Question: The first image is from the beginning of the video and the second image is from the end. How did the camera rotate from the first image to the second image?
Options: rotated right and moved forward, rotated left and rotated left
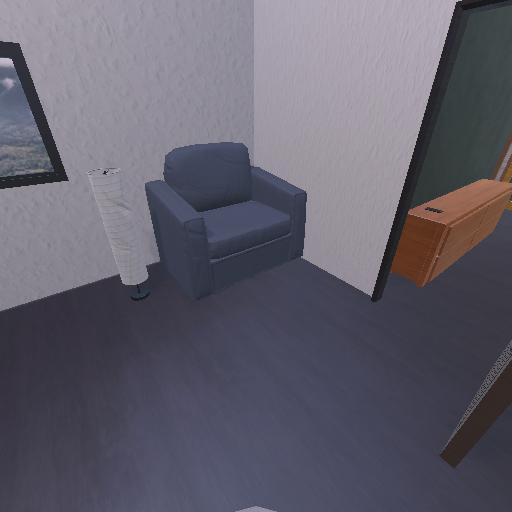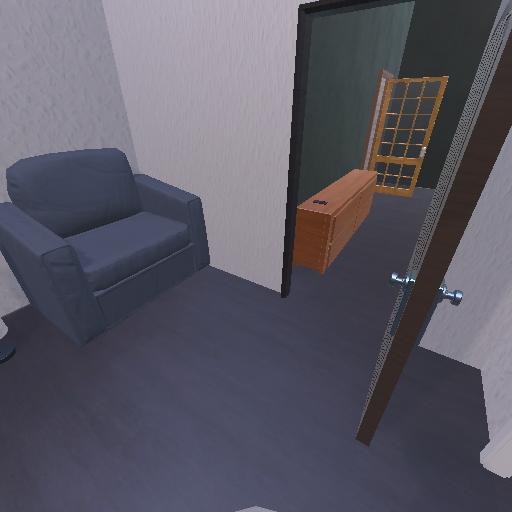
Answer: rotated right and moved forward